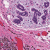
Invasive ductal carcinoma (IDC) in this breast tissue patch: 0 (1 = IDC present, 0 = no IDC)